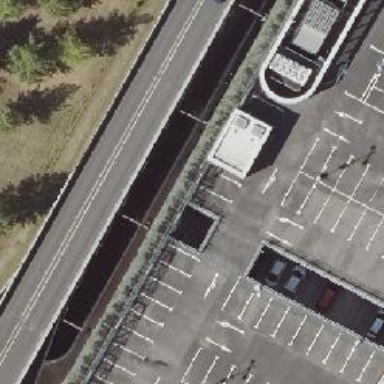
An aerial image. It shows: Clothing store.